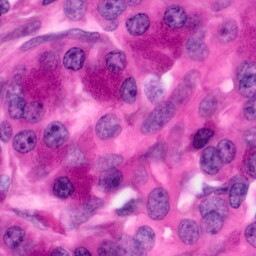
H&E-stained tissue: Pancreatic